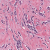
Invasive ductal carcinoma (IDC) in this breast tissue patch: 1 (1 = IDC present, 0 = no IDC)